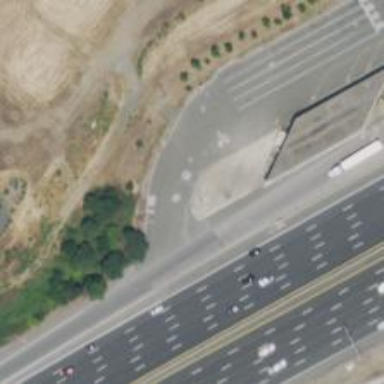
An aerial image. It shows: Weighbridge on service road.